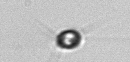
Label: Acanthoica_quattrospina